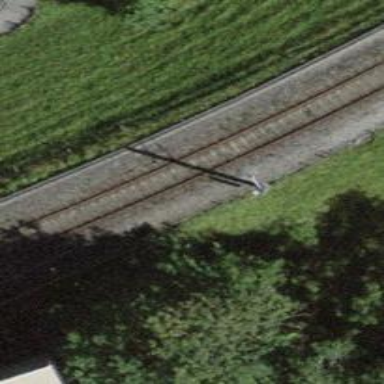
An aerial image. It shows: Bridge with electrified railway tracks featuring contact line.